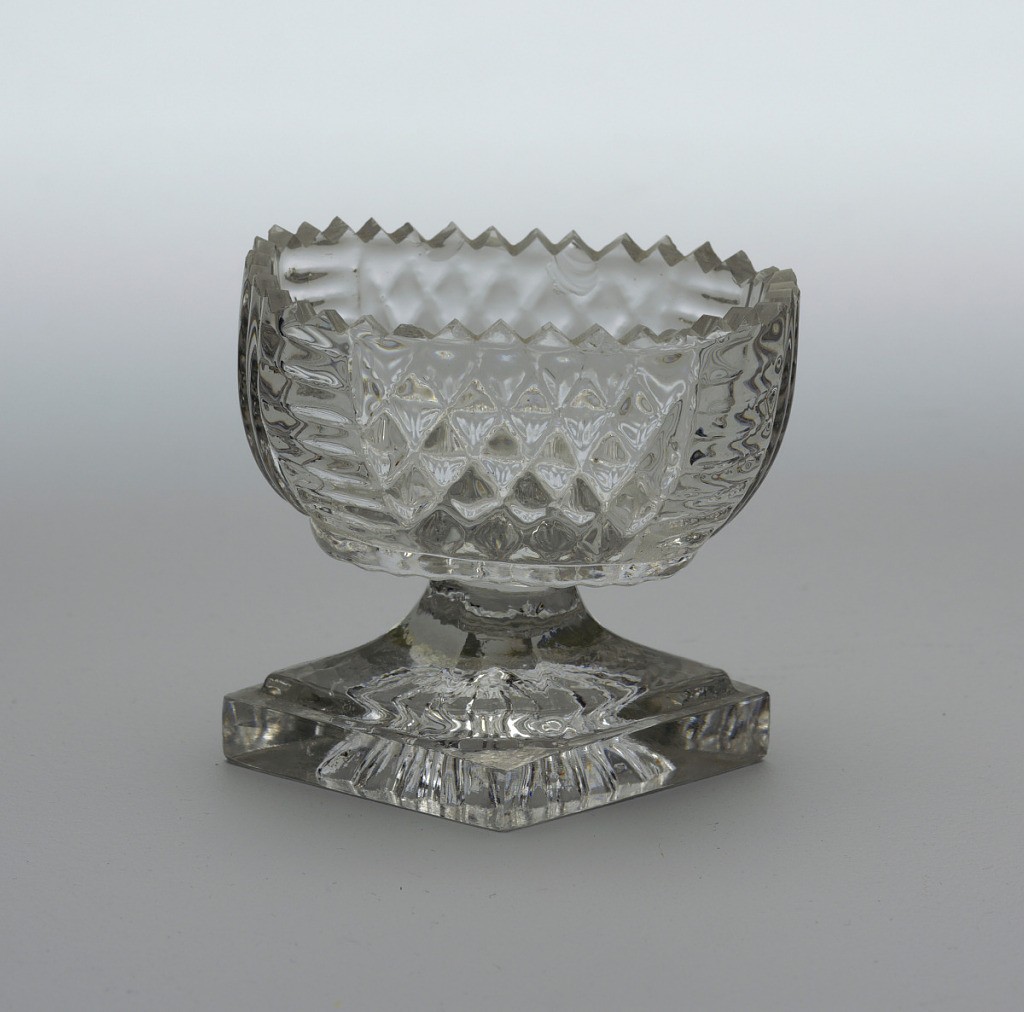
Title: salt
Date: ca. 1800–30
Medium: glass
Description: Oval-shaped bowl on spreading faceted stem on thick diamond-shaped base; cut serrated top edge, sides molded with diamond and fluting pattern, bottom of base molded star pattern.